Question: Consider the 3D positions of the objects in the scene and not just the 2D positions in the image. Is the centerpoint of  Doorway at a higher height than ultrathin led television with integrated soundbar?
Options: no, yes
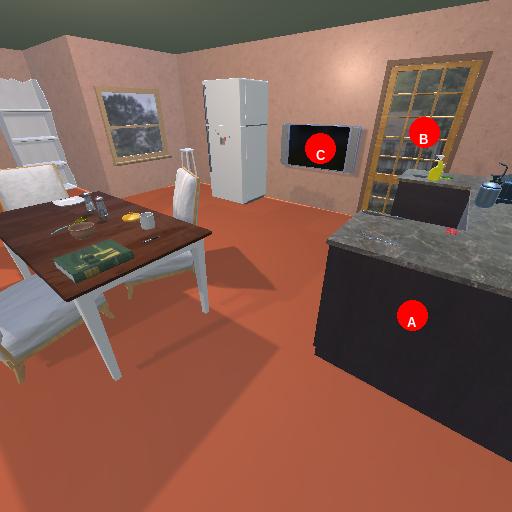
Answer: no